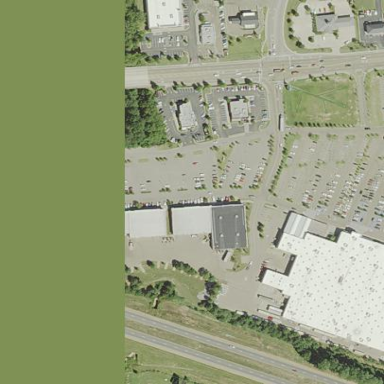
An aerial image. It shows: Retail area.